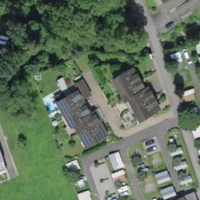
EUNIS habitat code: 53
Species observed at this site:
Dolycoris baccarum